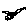
Label: bird